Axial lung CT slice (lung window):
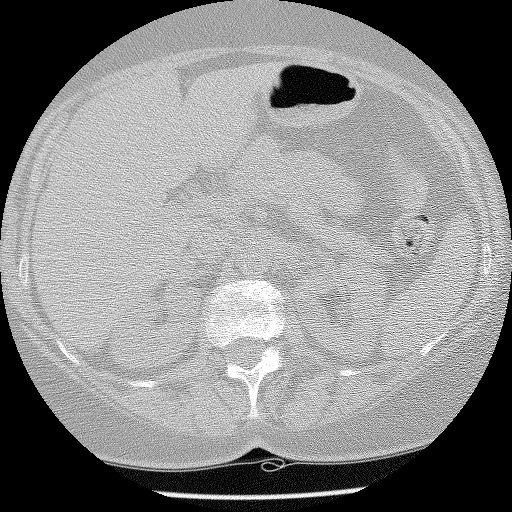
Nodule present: no